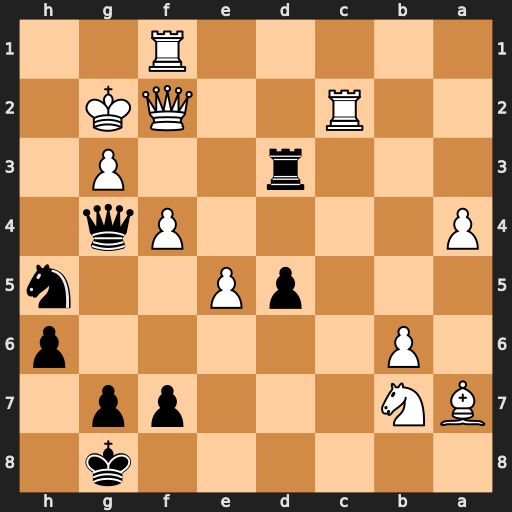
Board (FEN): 6k1/BN3pp1/1P5p/3pP2n/P4Pq1/3r2P1/2R2QK1/5R2
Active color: b
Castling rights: -
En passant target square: -
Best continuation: Nxg3 Qf3 Rxf3 Rxf3 Ne4+ Kh2 Qxf3